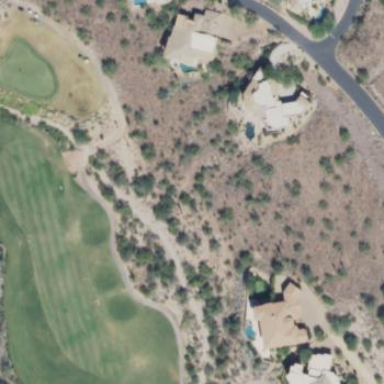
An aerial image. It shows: Rough area in golf course.